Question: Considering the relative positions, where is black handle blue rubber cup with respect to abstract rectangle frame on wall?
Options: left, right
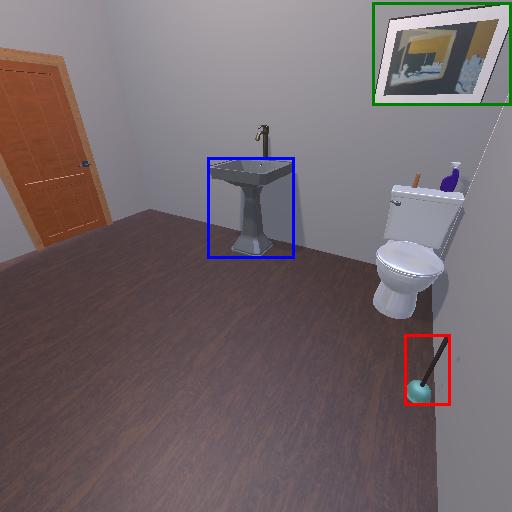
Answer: left